Question: '''
<html lang="en-US">
<head>
<meta charset="UTF-8">
<meta name="viewport" content="width=device-width">
<title>Home - dilo</title>
<!--[if lt IE 9]>
<script src="//cdn.jsdelivr.net/html5shiv/3.7.0/html5shiv.js"></script>
<script src="//cdn.jsdelivr.net/respond/1.3.0/respond.min.js"></script>
<![endif]-->
<link rel="alternate" type="application/rss+xml" title="dilo " Feed" href="http://localhost/dilog/?feed=rss2">
<link rel="alternate" type="application/rss+xml" title="dilo " Comments Feed" href="http://localhost/dilog/?feed=comments-rss2">
<link rel="stylesheet" id="open-sans-css" href="//fonts.googleapis.com/css?family=Open+Sans%3A300italic%2C400italic%2C600italic%2C300%2C400%2C600&amp;subset=latin%2Clatin-ext&amp;ver=4.1" type="text/css" media="all">
<link rel="stylesheet" id="dashicons-css" href="http://localhost/dilog/wp-includes/css/dashicons.min.css?ver=4.1" type="text/css" media="all">
<link rel="stylesheet" id="admin-bar-css" href="http://localhost/dilog/wp-includes/css/admin-bar.min.css?ver=4.1" type="text/css" media="all">
<link rel="stylesheet" id="whisper-css" href="http://localhost/dilog/wp-content/themes/whisper/css/main.css?ver=4.1" type="text/css" media="all">
<link rel="stylesheet" id="jquery-jplayer-css" href="http://localhost/dilog/wp-content/themes/whisper/js/jplayer/skin/pixel-industry/pixel-industry.css?ver=4.1" type="text/css" media="all">
<link rel="stylesheet" id="jquery-prettyPhoto-css" href="http://localhost/dilog/wp-content/themes/whisper/js/prettyPhoto/prettyPhoto.css?ver=4.1" type="text/css" media="all">
<script type="text/javascript" src="http://localhost/dilog/wp-includes/js/jquery/jquery.js?ver=1.11.1"></script>
<script type="text/javascript" src="http://localhost/dilog/wp-includes/js/jquery/jquery-migrate.min.js?ver=1.2.1"></script>
<link rel="EditURI" type="application/rsd+xml" title="RSD" href="http://localhost/dilog/xmlrpc.php?rsd">
<link rel="wlwmanifest" type="application/wlwmanifest+xml" href="http://localhost/dilog/wp-includes/wlwmanifest.xml">
<meta name="generator" content="WordPress 4.1">
<link rel="canonical" href="http://localhost/dilog/?page_id=941">
<link rel="shortlink" href="http://localhost/dilog/?p=941">
<style type="text/css">
.recentcomments a {
display: inline !important;
padding: 0 !important;
margin: 0 !important;
}
</style>
<style type="text/css" media="print">
#wpadminbar {
display: none;
}
</style>
<style type="text/css" media="screen">
html {
margin-top: 32px !important;
}
* html body {
margin-top: 32px !important;
}
@media screen and (max-width: 782px) {
html {
margin-top: 46px !important;
}
* html body {
margin-top: 46px !important;
}
}
</style>
<meta name="description" content="<p></p>">
<script type="text/javascript">
jQuery("#nav-container > select > option[2]").remove();
console.log('hello');
</script>
</head>
<body class="page page-id-941 page-template-default logged-in admin-bar orange wide header-right-sidebar header-right-sidebar-below customize-support">
<div id="wrapper">
<header id="header">
<div class="clearfix inner">
<div id="logo" class="left">
<a href="http://localhost/dilog/" title="">
<img alt="logo" src="http://localhost/dilog/wp-content/themes/whisper/img/logo.png">
</a>
</div>
<div id="nav-container" class="right">
<nav id="nav">
<ul id="menu-menu-1" class="menu">
<li id="menu-item-7779" class="menu-item menu-item-type-post_type menu-item-object-page current-menu-item page_item page-item-941 current_page_item menu-item-7779"><a href="http://localhost/dilog/?page_id=941">Home</a>
</li>
<li id="menu-item-7790" class="menu-item menu-item-type-post_type menu-item-object-page menu-item-has-children has-sub menu-item-7790"><a href="http://localhost/dilog/?page_id=1361">About Us</a>
<ul class="sub-menu">
<li id="menu-item-7788" class="menu-item menu-item-type-post_type menu-item-object-page menu-item-7788"><a href="http://localhost/dilog/?page_id=7576">Our Organisation</a>
</li>
<li id="menu-item-7787" class="menu-item menu-item-type-post_type menu-item-object-page menu-item-7787"><a href="http://localhost/dilog/?page_id=2021">Our History</a>
</li>
<li id="menu-item-7786" class="menu-item menu-item-type-post_type menu-item-object-page menu-item-7786"><a href="http://localhost/dilog/?page_id=2001">Our Training Philosophy</a>
</li>
<li id="menu-item-7785" class="menu-item menu-item-type-post_type menu-item-object-page menu-item-7785"><a href="http://localhost/dilog/?page_id=2041">Our Vision</a>
</li>
<li id="menu-item-1702" class="menu-item menu-item-type-post_type menu-item-object-page menu-item-1702"><a href="http://localhost/dilog/?page_id=1331">Our Corporate Customers</a>
</li>
</ul>
</li>
<li id="menu-item-13" class="menu-item menu-item-type-custom menu-item-object-custom menu-item-has-children has-sub menu-item-13"><a href="#">Media</a>
<ul class="sub-menu">
<li id="menu-item-7783" class="menu-item menu-item-type-post_type menu-item-object-page menu-item-7783"><a href="http://localhost/dilog/?page_id=1611">Images</a>
</li>
<li id="menu-item-7782" class="menu-item menu-item-type-post_type menu-item-object-page menu-item-7782"><a href="http://localhost/dilog/?page_id=1641">Videos</a>
</li>
<li id="menu-item-7784" class="menu-item menu-item-type-post_type menu-item-object-page menu-item-7784"><a href="http://localhost/dilog/?page_id=1591">In the News</a>
</li>
</ul>
</li>
<li id="menu-item-14" class="menu-item menu-item-type-custom menu-item-object-custom menu-item-has-children has-sub menu-item-14"><a href="#">Apply Now</a>
<ul class="sub-menu">
<li id="menu-item-7789" class="menu-item menu-item-type-post_type menu-item-object-page menu-item-7789"><a href="http://localhost/dilog/?page_id=7583">Aviation English Training</a>
</li>
<li id="menu-item-7781" class="menu-item menu-item-type-post_type menu-item-object-page menu-item-7781"><a href="http://localhost/dilog/?page_id=1661">Aircraft Maintenance Training Programme</a>
</li>
</ul>
</li>
<li id="menu-item-7780" class="menu-item menu-item-type-post_type menu-item-object-page menu-item-7780"><a href="http://localhost/dilog/?page_id=1541">Contact Us</a>
</li>
</ul>
</nav>
<select>
<option value="">Go to...</option>
<option value="http://localhost/dilog/?page_id=941">Home</option>
<option value="http://localhost/dilog/?page_id=1361">About Us</option>
<option value="http://localhost/dilog/?page_id=7576">Our Organisation</option>
<option value="http://localhost/dilog/?page_id=2021">Our History</option>
<option value="http://localhost/dilog/?page_id=2001">Our Training Philosophy</option>
<option value="http://localhost/dilog/?page_id=2041">Our Vision</option>
<option value="http://localhost/dilog/?page_id=1331">Our Corporate Customers</option>
<option value="#">Media</option>
<option value="http://localhost/dilog/?page_id=1611">Images</option>
<option value="http://localhost/dilog/?page_id=1641">Videos</option>
<option value="http://localhost/dilog/?page_id=1591">In the News</option>
<option value="#">Apply Now</option>
<option value="http://localhost/dilog/?page_id=7583">Aviation English Training</option>
<option value="http://localhost/dilog/?page_id=1661">Aircraft Maintenance Training Programme</option>
<option value="http://localhost/dilog/?page_id=1541">Contact Us</option>
</select>
<div id="header-right" class="right below">
<div class="widget right widget_search" id="search-2">
<form class="search-form" method="get" action="http://localhost/dilog/">
<input type="text" placeholder="Type and hit enter..." name="s">
<input type="submit">
</form>
</div>
<div class="widget right widget_recent_entries" id="recent-posts-2">
<h5 class="widget-title">Recent Posts</h5>
<ul>
<li>
<a href="http://localhost/dilog/?p=1">Hello world!</a>
</li>
<li>
<a href="http://localhost/dilog/?p=4771">Training</a>
</li>
<li>
<a href="http://localhost/dilog/?p=4731">Events</a>
</li>
</ul>
</div>
<div class="widget right widget_recent_comments" id="recent-comments-2">
<h5 class="widget-title">Recent Comments</h5>
<ul id="recentcomments">
<li class="recentcomments"><span class="comment-author-link"><a href="https://wordpress.org/" rel="external nofollow" class="url">Mr WordPress</a></span> on <a href="http://localhost/dilog/?p=1#comment-1">Hello world!</a>
</li>
</ul>
</div>
<div class="widget right widget_archive" id="archives-2">
<h5 class="widget-title">Archives</h5>
<ul>
<li><a href="http://localhost/dilog/?m=201501">January 2015</a>
</li>
<li><a href="http://localhost/dilog/?m=201406">June 2014</a>
</li>
</ul>
</div>
<div class="widget right widget_categories" id="categories-2">
<h5 class="widget-title">Categories</h5>
<ul>
<li class="cat-item cat-item-1"><a href="http://localhost/dilog/?cat=1">Uncategorized</a>
</li>
</ul>
</div>
<div class="widget right widget_meta" id="meta-2">
<h5 class="widget-title">Meta</h5>
<ul>
<li><a href="http://localhost/dilog/wp-admin/">Site Admin</a>
</li>
<li><a href="http://localhost/dilog/wp-login.php?action=logout&amp;_wpnonce=2ea0aaf0fb">Log out</a>
</li>
<li><a href="http://localhost/dilog/?feed=rss2">Entries <abbr title="Really Simple Syndication">RSS</abbr></a>
</li>
<li><a href="http://localhost/dilog/?feed=comments-rss2">Comments <abbr title="Really Simple Syndication">RSS</abbr></a>
</li>
<li><a href="https://wordpress.org/" title="Powered by WordPress, state-of-the-art semantic personal publishing platform.">WordPress.org</a>
</li>
</ul>
</div>
</div>
</div>
</div>
</header>
<div class="top-shadow">
<div class="shadow"></div>
</div>
<section class="featured-title">
<div class="container_12">
<div class="grid_12">
<div class="title left">
<h1>Home</h1>
</div>
<ul class="breadcrumbs right">
<li><span itemscope="" itemtype="http://data-vocabulary.org/Breadcrumb">
<a class="home" href="http://localhost/dilog/" itemprop="url"><span itemprop="title">Home</span>
</a>
</span>
</li>
<li>/</li>
<li>
<span itemscope="" itemtype="http://data-vocabulary.org/Breadcrumb">
<a href="http://localhost/dilog/?page_id=941" itemprop="url"><span itemprop="title">Home</span>
</a>
</span>
</li>
</ul>
</div>
</div>
</section>
<div id="main" class="container_12">
<section id="content" class="hfeed blog-post-single grid_8" role="main">
<article class="post-941 page type-page status-publish hentry page-content clearfix">
<div class="post-body entry-content">
<p></p>
<div class="service-box">
<i class=""></i>
<h5>Aircraft Maintenance Training</h5>
<p>
<img class="alignnone size-medium wp-image-2231" src="/wp-content/uploads/2014/04/dts.png" alt="" width="137" height="96">
<br>Approved Maintenance Training Organisation for fixed and rotary wing personnel.</p>
</div>
<a href="http://dilog.com.my/aviation-consultancy-2/">
<div class="service-box">
<i class=""></i>
<h5>Aviation Consultancy</h5>
<p>
<img class="alignnone size-full wp-image-2201" src="/wp-content/uploads/2014/04/Delta.png" alt="image006" width="137" height="96">
<br>The Group's dynamic aviation consultancy arm.</p>
</div>
</a>
<div class="service-box">
<i class=""></i>
<h5>Aviation English</h5>
<p>
<img class="alignnone size-full wp-image-4821" src="/wp-content/uploads/2014/11/Aviation-English-Logo-83.png" alt="Aviation-English-Logo-New">
<br>Malaysia's and the region's only Aviation Language specialists.</p>
</div>
<p></p>
</div>
<div style="display:none">
<h1 class="entry-title"><a href="http://localhost/dilog/?page_id=941" title="Home" rel="bookmark">Home</a></h1>
<ul class="post-meta clearfix">
<li>
<time class="date updated" datetime="2014-03-26T09:19:11+00:00" pubdate="">March 26, 2014</time>
</li>
<li>
<span class="author vcard"><a class="url fn n" href="http://localhost/dilog/?author=2" title="View all posts by san cheam" rel="author">san cheam</a></span>
</li>
<li>
<span>Posted In: </span>
</li>
</ul>
</div>
</article>
</section>
<aside class="grid_4" id="sidebar">
<h5>Widget areas</h5>This is a sidebar (widget area). Please go to <a href="http://localhost/dilog/wp-admin/widgets.php">Appearance - Widgets</a> to add widgets to this area</aside>
</div>
<!-- #main -->
<footer id="footer">
<div id="footer-sidebars" class="container_12">
<div class="footer-widget grid_3">
This is the Footer Sidebar 1 (widget area). Please go to <a href="http://localhost/dilog/wp-admin/widgets.php">Appearance - Widgets</a> to add widgets to this area</div>
<div class="footer-widget grid_3">
This is the Footer Sidebar 2 (widget area). Please go to <a href="http://localhost/dilog/wp-admin/widgets.php">Appearance - Widgets</a> to add widgets to this area</div>
<div class="footer-widget grid_3">
This is the Footer Sidebar 3 (widget area). Please go to <a href="http://localhost/dilog/wp-admin/widgets.php">Appearance - Widgets</a> to add widgets to this area</div>
<div class="footer-widget grid_3">
This is the Footer Sidebar 4 (widget area). Please go to <a href="http://localhost/dilog/wp-admin/widgets.php">Appearance - Widgets</a> to add widgets to this area</div>
</div>
<!-- #footer-sidebars -->
<div id="footer-text">
<div class="container_12">
<div class="grid_6">Copyright ©️2015 <a class="site-link" href="http://localhost/dilog/" title="dilo" rel="home">dilo</a>. All rights reserved.</div>
</div>
</div>
<!-- .copyright-container -->
</footer>
</div>
<!-- #wrapper -->
<script type="text/javascript" src="http://localhost/dilog/wp-includes/js/admin-bar.min.js?ver=4.1"></script>
<script type="text/javascript" src="http://localhost/dilog/wp-content/themes/whisper/js/jplayer/jquery.jplayer.min.js?ver=2.2.0"></script>
<script type="text/javascript" src="http://localhost/dilog/wp-content/themes/whisper/js/prettyPhoto/jquery.prettyPhoto.js?ver=3.1.5"></script>
<script type="text/javascript" src="http://localhost/dilog/wp-content/themes/whisper/js/jquery.flexslider.js?ver=4.1"></script>
<script type="text/javascript" src="http://localhost/dilog/wp-content/themes/whisper/js/jquery.carouFredSel-6.0.0-packed.js?ver=6.0.0"></script>
<script type="text/javascript">
/* <![CDATA[ */
var Whisper = {
"navDefault": "Go to..."
};
/* ]]> */
</script>
<script type="text/javascript" src="http://localhost/dilog/wp-content/themes/whisper/js/script.js?ver=4.1"></script>
<script type="text/javascript">
(function() {
var request, b = document.body,
c = 'className',
cs = 'customize-support',
rcs = new RegExp('(^|\s+)(no-)?' + cs + '(\s+|$)');
request = true;
b[c] = b[c].replace(rcs, ' ');
b[c] += (window.postMessage && request ? ' ' : ' no-') + cs;
}());
</script>
<div id="wpadminbar" class="mobile" role="navigation">
<a class="screen-reader-shortcut" href="#wp-toolbar" tabindex="1">Skip to toolbar</a>
<div class="quicklinks" id="wp-toolbar" role="navigation" aria-label="Top navigation toolbar." tabindex="0">
<ul id="wp-admin-bar-root-default" class="ab-top-menu">
<li id="wp-admin-bar-wp-logo" class="menupop"><a class="ab-item" aria-haspopup="true" href="http://localhost/dilog/wp-admin/about.php" title="About WordPress"><span class="ab-icon"></span></a>
<div class="ab-sub-wrapper">
<ul id="wp-admin-bar-wp-logo-default" class="ab-submenu">
<li id="wp-admin-bar-about"><a class="ab-item" href="http://localhost/dilog/wp-admin/about.php">About WordPress</a>
</li>
</ul>
<ul id="wp-admin-bar-wp-logo-external" class="ab-sub-secondary ab-submenu">
<li id="wp-admin-bar-wporg"><a class="ab-item" href="https://wordpress.org/">WordPress.org</a>
</li>
<li id="wp-admin-bar-documentation"><a class="ab-item" href="http://codex.wordpress.org/">Documentation</a>
</li>
<li id="wp-admin-bar-support-forums"><a class="ab-item" href="https://wordpress.org/support/">Support Forums</a>
</li>
<li id="wp-admin-bar-feedback"><a class="ab-item" href="https://wordpress.org/support/forum/requests-and-feedback">Feedback</a>
</li>
</ul>
</div>
</li>
<li id="wp-admin-bar-site-name" class="menupop"><a class="ab-item" aria-haspopup="true" href="http://localhost/dilog/wp-admin/">dilo</a>
<div class="ab-sub-wrapper">
<ul id="wp-admin-bar-site-name-default" class="ab-submenu">
<li id="wp-admin-bar-dashboard"><a class="ab-item" href="http://localhost/dilog/wp-admin/">Dashboard</a>
</li>
</ul>
<ul id="wp-admin-bar-appearance" class="ab-submenu">
<li id="wp-admin-bar-themes"><a class="ab-item" href="http://localhost/dilog/wp-admin/themes.php">Themes</a>
</li>
<li id="wp-admin-bar-customize" class="hide-if-no-customize"><a class="ab-item" href="http://localhost/dilog/wp-admin/customize.php?url=http%3A%2F%2Flocalhost%2Fdilog%2F%3Fpage_id%3D941">Customize</a>
</li>
<li id="wp-admin-bar-widgets"><a class="ab-item" href="http://localhost/dilog/wp-admin/widgets.php">Widgets</a>
</li>
<li id="wp-admin-bar-menus"><a class="ab-item" href="http://localhost/dilog/wp-admin/nav-menus.php">Menus</a>
</li>
</ul>
</div>
</li>
<li id="wp-admin-bar-comments"><a class="ab-item" href="http://localhost/dilog/wp-admin/edit-comments.php" title="0 comments awaiting moderation"><span class="ab-icon"></span><span id="ab-awaiting-mod" class="ab-label awaiting-mod pending-count count-0">0</span></a>
</li>
<li id="wp-admin-bar-new-content" class="menupop"><a class="ab-item" aria-haspopup="true" href="http://localhost/dilog/wp-admin/post-new.php" title="Add New"><span class="ab-icon"></span><span class="ab-label">New</span></a>
<div class="ab-sub-wrapper">
<ul id="wp-admin-bar-new-content-default" class="ab-submenu">
<li id="wp-admin-bar-new-post"><a class="ab-item" href="http://localhost/dilog/wp-admin/post-new.php">Post</a>
</li>
<li id="wp-admin-bar-new-media"><a class="ab-item" href="http://localhost/dilog/wp-admin/media-new.php">Media</a>
</li>
<li id="wp-admin-bar-new-page"><a class="ab-item" href="http://localhost/dilog/wp-admin/post-new.php?post_type=page">Page</a>
</li>
<li id="wp-admin-bar-new-portfolio"><a class="ab-item" href="http://localhost/dilog/wp-admin/post-new.php?post_type=portfolio">Portfolio</a>
</li>
<li id="wp-admin-bar-new-user"><a class="ab-item" href="http://localhost/dilog/wp-admin/user-new.php">User</a>
</li>
</ul>
</div>
</li>
<li id="wp-admin-bar-edit"><a class="ab-item" href="http://localhost/dilog/wp-admin/post.php?post=941&amp;action=edit">Edit Page</a>
</li>
</ul>
<ul id="wp-admin-bar-top-secondary" class="ab-top-secondary ab-top-menu">
<li id="wp-admin-bar-search" class="admin-bar-search">
<div class="ab-item ab-empty-item" tabindex="-1">
<form action="http://localhost/dilog/" method="get" id="adminbarsearch">
<input class="adminbar-input" name="s" id="adminbar-search" type="text" value="" maxlength="150">
<input type="submit" class="adminbar-button" value="Search">
</form>
</div>
</li>
<li id="wp-admin-bar-my-account" class="menupop with-avatar"><a class="ab-item" aria-haspopup="true" href="http://localhost/dilog/wp-admin/profile.php" title="My Account">Howdy, tommy<img alt="" src="http://0.gravatar.com/avatar/6688e432d845dc1dd2426b6d1cb3bf8e?s=26&amp;d=http%3A%2F%2F0.gravatar.com%2Favatar%2Fad516503a11cd5ca435acc9bb6523536%3Fs%3D26&amp;r=G" class="avatar avatar-26 photo" height="26" width="26"></a>
<div
class="ab-sub-wrapper">
<ul id="wp-admin-bar-user-actions" class="ab-submenu">
<li id="wp-admin-bar-user-info">
<a class="ab-item" tabindex="-1" href="http://localhost/dilog/wp-admin/profile.php">
<img alt="" src="http://0.gravatar.com/avatar/6688e432d845dc1dd2426b6d1cb3bf8e?s=64&amp;d=http%3A%2F%2F0.gravatar.com%2Favatar%2Fad516503a11cd5ca435acc9bb6523536%3Fs%3D64&amp;r=G" class="avatar avatar-64 photo" height="64" width="64"><span class="display-name">tommy</span>
</a>
</li>
<li id="wp-admin-bar-edit-profile"><a class="ab-item" href="http://localhost/dilog/wp-admin/profile.php">Edit My Profile</a>
</li>
<li id="wp-admin-bar-logout"><a class="ab-item" href="http://localhost/dilog/wp-login.php?action=logout&amp;_wpnonce=2ea0aaf0fb">Log Out</a>
</li>
</ul>
</div>
</li>
</ul>
</div>
<a class="screen-reader-shortcut" href="http://localhost/dilog/wp-login.php?action=logout&amp;_wpnonce=2ea0aaf0fb">Log Out</a>
</div>
</body>
</html>
'''
'''
var id = document.getElementById('nav-container');
var sel = id.getElementsByTagName('select');
var option = sel.getElementsByTagName('option');
sel.remove(3);
'''
Hi, I have the above Javascript to hide the 3rd option in the select box shown below:
However, the last line, 'sel.remove(3);' does not seem to work. I get an error of 'Uncaught TypeError: undefined is not a function?page_id=1361:188 (anonymous function)'
Did I use the wrong function? Any suggestions on how to modify my codes? Thanks.
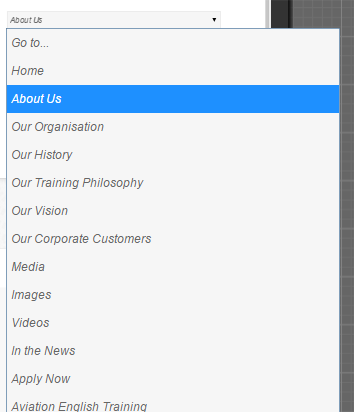
Answer: Apparently there's another script that was interfering with the script I have written, therefore I added a few lines before my script to make it load after my page is fully loaded:
'''
$( document ).ready(function() {
$("#nav-container > select > option:eq(2)").remove();
$("#nav-container > select > option:eq(7)").remove();
$("#nav-container > select > option:eq(10)").remove();
});
'''
And thus, this solved my problem. Thanks to everyone who helped!